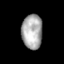
Tissue: skin
Cell type: Epithelial cells
Senescence score: 0.8741
Nuclear area (px): 698
Mean DAPI intensity: 170.261